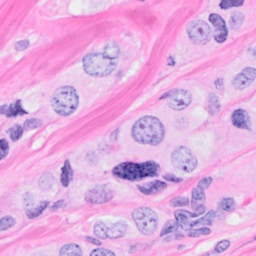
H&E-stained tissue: Breast